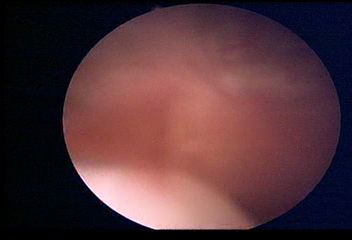
Modality: WLC
Class: Normal mucosa
Bladder cancer association: No